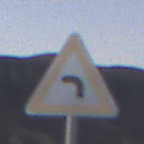
Verkehrszeichen: KurveLinks
Umgebung: Outdoor, Nature
Tageszeit: Dusk
Wetter: Clear
Licht: Natural
Jahreszeit: NotSpecified
Kontrast: LowContrast